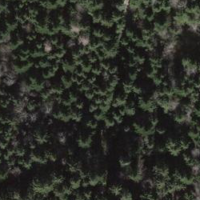
EUNIS habitat code: 43
Species observed at this site:
Hedera helix